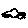
Label: car